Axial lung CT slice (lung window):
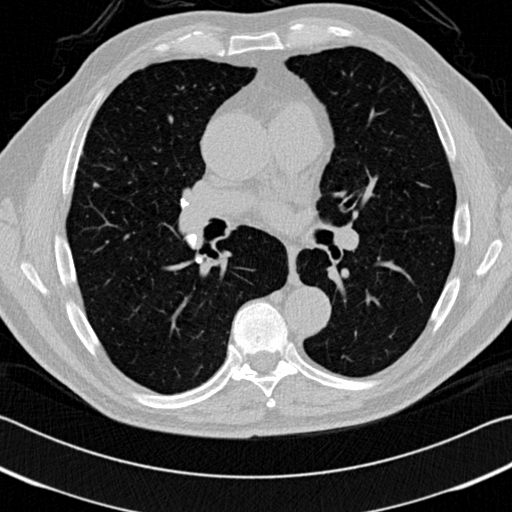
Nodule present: yes
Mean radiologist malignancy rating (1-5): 3